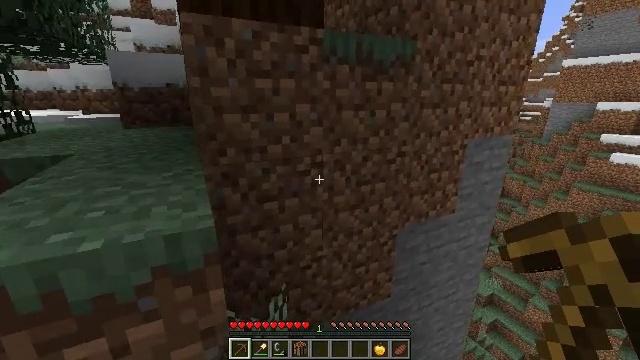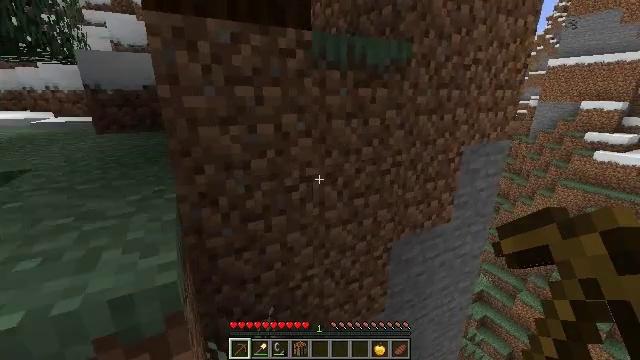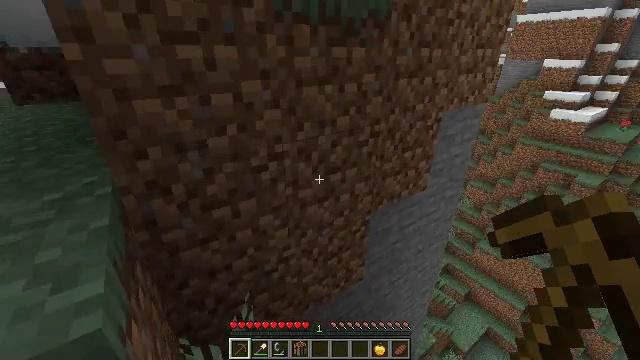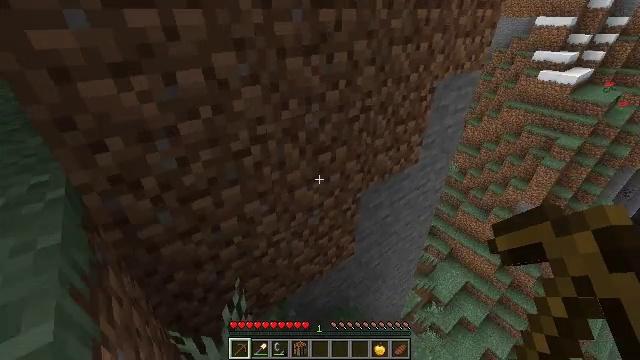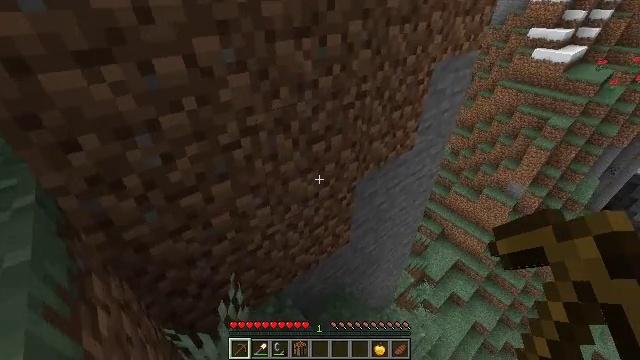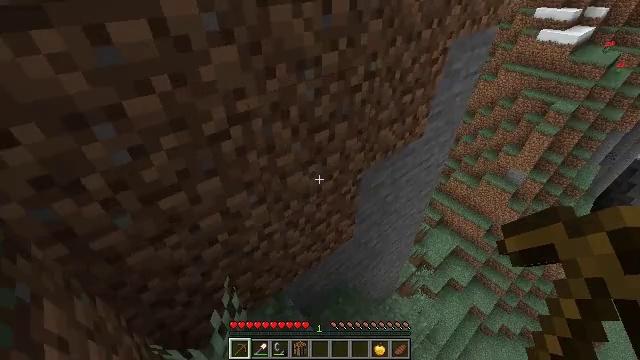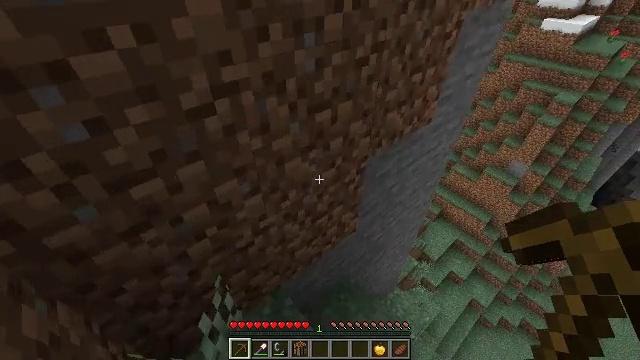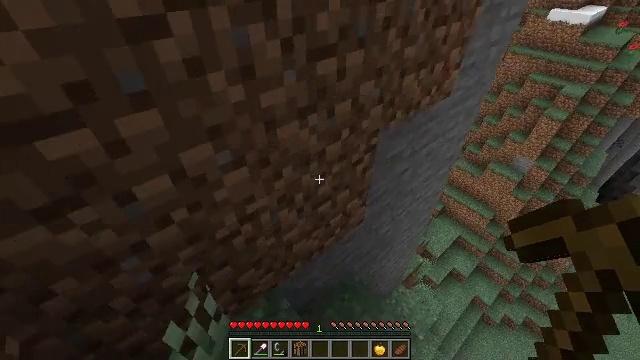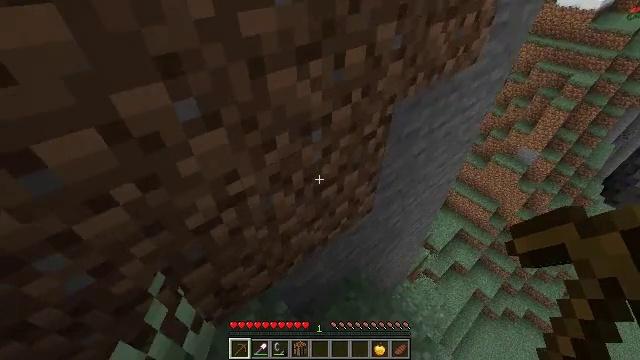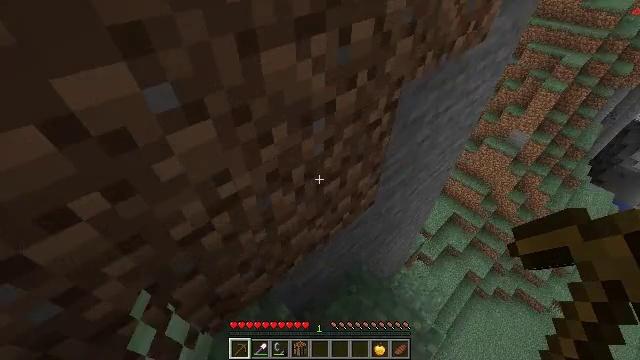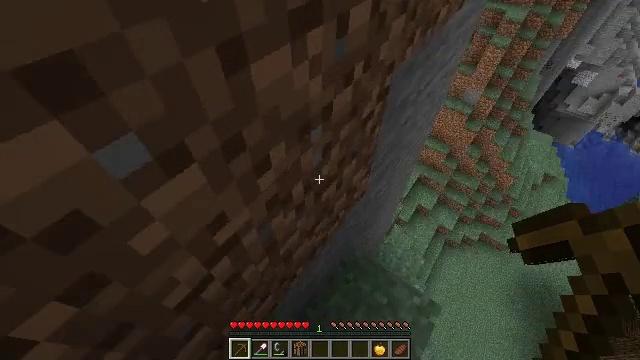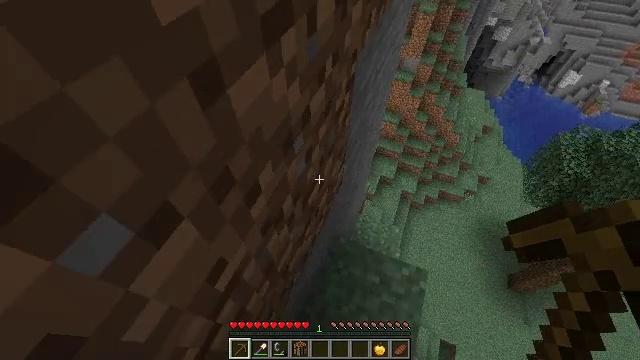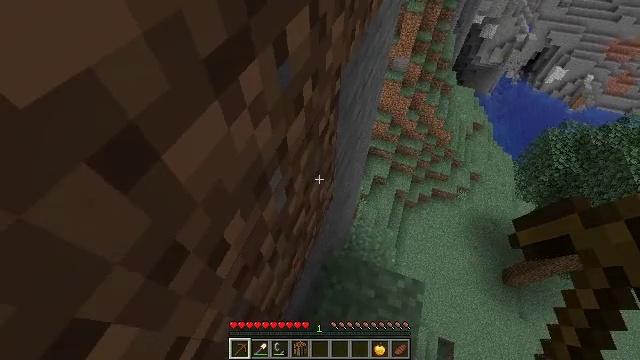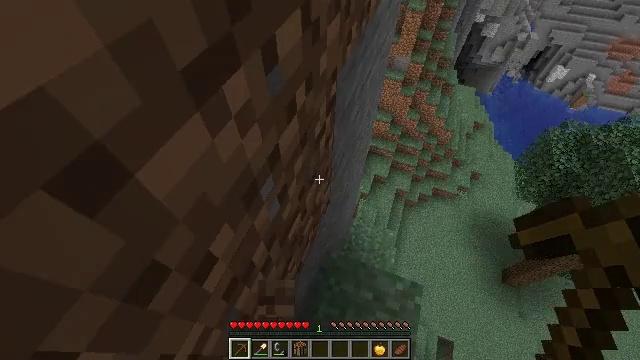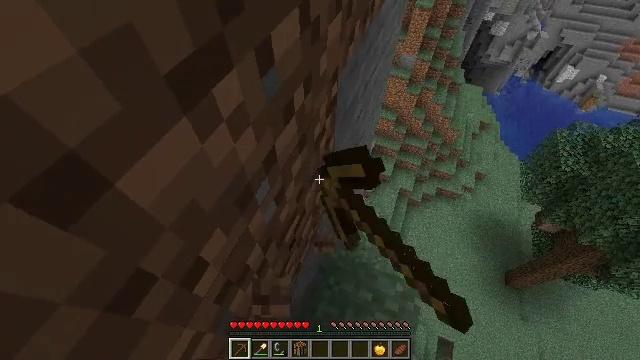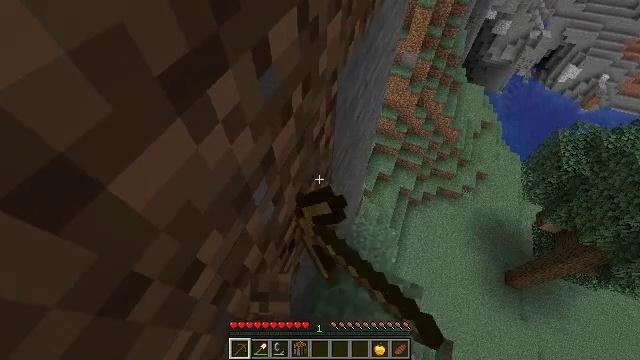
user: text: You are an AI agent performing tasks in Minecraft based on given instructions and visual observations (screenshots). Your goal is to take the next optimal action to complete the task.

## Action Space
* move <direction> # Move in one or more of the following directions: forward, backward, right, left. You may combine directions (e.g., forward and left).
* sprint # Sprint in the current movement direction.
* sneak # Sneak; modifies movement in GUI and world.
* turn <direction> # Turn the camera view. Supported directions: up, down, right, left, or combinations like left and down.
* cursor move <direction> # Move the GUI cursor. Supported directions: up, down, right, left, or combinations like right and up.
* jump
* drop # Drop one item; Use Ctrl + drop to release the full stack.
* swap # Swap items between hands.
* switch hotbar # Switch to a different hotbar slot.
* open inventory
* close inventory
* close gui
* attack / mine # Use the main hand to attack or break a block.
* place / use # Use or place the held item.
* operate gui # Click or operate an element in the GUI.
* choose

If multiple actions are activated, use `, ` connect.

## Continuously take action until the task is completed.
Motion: motion action
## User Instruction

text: Gather stone by using a pickaxe.
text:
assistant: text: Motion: move forward, turn right
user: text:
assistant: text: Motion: move forward, turn right and down
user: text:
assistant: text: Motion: move forward, turn right and down
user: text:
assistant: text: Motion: move forward, turn right and down
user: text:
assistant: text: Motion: move forward, turn down
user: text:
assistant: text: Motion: move forward, turn down
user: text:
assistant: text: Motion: move forward
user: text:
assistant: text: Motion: move forward and move left, turn down
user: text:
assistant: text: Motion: move forward and move left, turn right and down
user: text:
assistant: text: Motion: move forward and move left, turn right and down
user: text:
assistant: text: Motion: move forward, turn right and down
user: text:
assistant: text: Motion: turn right
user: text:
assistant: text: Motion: attack / mine
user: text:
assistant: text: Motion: turn left, attack / mine
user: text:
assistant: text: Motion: attack / mine
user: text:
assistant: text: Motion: attack / mine
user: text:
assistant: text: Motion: attack / mine
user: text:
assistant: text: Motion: attack / mine
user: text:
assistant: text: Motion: attack / mine
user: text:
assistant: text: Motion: attack / mine
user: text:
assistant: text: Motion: attack / mine
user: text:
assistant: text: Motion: attack / mine
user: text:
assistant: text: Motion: turn right and up, attack / mine
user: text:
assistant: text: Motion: move forward, turn right, attack / mine
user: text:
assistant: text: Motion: move forward, attack / mine
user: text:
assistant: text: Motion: move forward, turn left and up, attack / mine
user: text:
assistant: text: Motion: turn left and up, attack / mine
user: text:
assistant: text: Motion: turn left and up, attack / mine
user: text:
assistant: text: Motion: turn left and up, attack / mine
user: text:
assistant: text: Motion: attack / mine